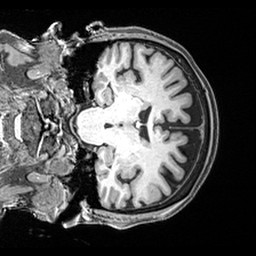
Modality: T1w
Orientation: coronal
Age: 68
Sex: female
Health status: healthy
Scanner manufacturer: siemens
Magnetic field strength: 3 T
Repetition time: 2.4 s
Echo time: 0.00217 s